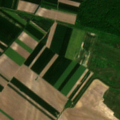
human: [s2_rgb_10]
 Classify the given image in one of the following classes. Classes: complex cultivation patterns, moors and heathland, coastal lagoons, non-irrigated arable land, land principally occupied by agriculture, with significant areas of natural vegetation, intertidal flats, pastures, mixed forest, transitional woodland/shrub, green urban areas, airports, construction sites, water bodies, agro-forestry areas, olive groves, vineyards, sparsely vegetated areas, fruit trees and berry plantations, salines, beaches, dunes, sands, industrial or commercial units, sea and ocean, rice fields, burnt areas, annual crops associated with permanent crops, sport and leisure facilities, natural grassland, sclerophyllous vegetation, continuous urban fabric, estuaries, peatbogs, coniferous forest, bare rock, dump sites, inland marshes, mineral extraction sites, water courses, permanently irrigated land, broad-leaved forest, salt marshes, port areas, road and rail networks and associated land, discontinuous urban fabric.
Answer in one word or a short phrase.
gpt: non-irrigated arable land, pastures, broad-leaved forest